Interaction volume radius: 5 \u00c5
Interaction volume height: 15 \u00c5
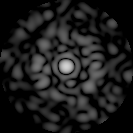
Disorder parameter: 0.8825